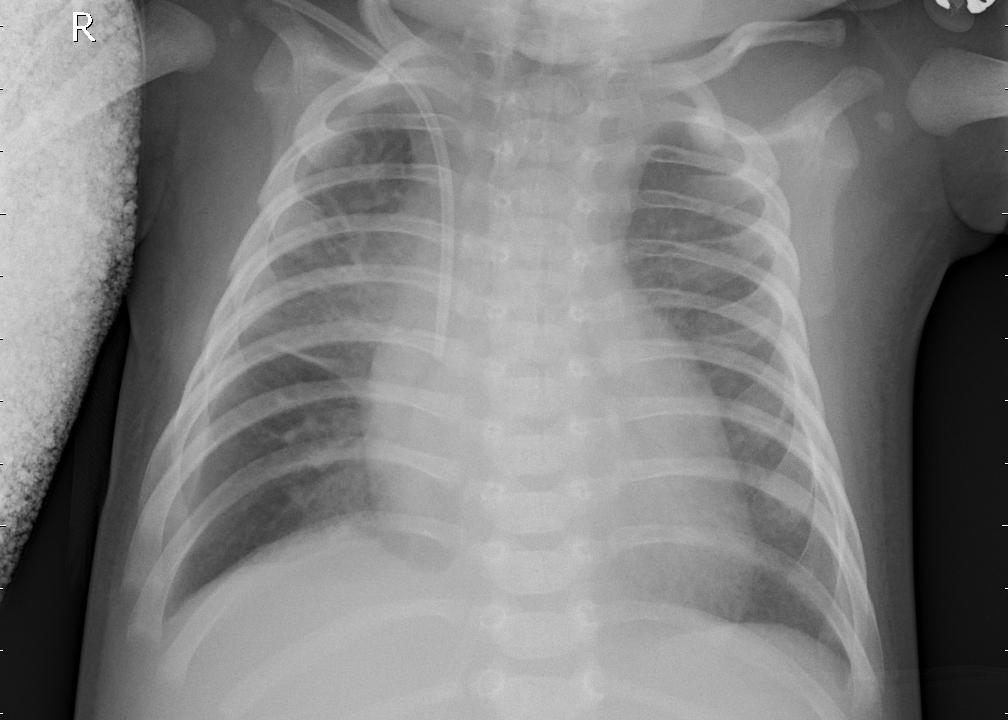
Diagnosis: PNEUMONIA